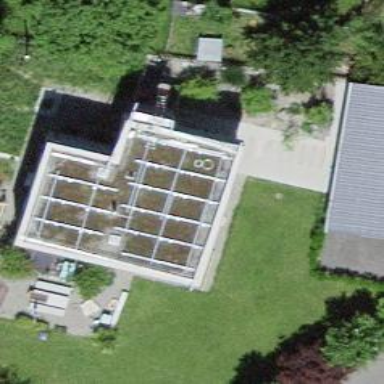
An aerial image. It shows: Solar power generator using photovoltaic method with solar photovoltaic panel types.